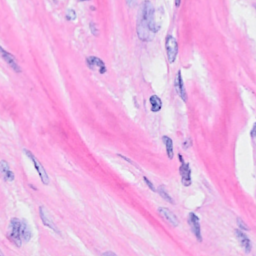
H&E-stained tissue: Breast